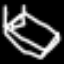
Label: bed